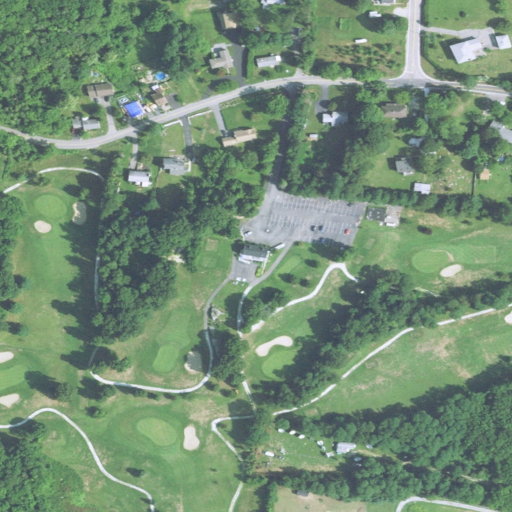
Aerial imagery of mountain in Rhode Island named Windmill Hill containing open development, low intensity development, medium intensity development, deciduous forest, pasture, woody wetlands, mixed forest, and high intensity development